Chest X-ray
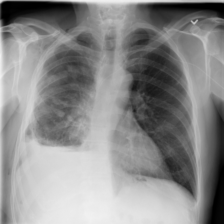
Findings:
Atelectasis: negative
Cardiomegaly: negative
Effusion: negative
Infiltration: negative
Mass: negative
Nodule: negative
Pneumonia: negative
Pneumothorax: negative
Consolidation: negative
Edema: negative
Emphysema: positive
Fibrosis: negative
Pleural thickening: negative
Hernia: negative